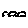
Label: cloud